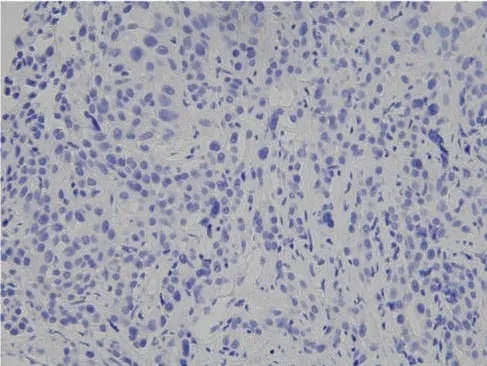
Histopathological findings of the hepatic mass. Immunohistochemical staining demonstrates that the tumor cells were. Negative for c-Kit.
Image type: pathology (immunostaining)